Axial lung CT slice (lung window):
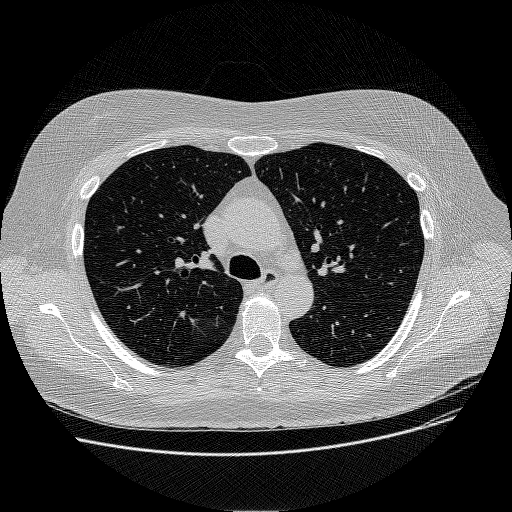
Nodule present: no